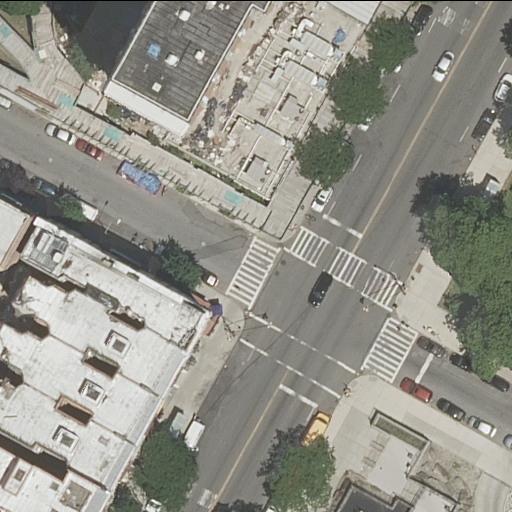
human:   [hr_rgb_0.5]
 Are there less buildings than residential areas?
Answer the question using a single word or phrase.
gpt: no

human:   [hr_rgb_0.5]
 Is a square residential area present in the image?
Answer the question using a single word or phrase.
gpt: no

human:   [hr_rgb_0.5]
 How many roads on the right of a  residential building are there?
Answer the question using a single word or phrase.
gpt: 1

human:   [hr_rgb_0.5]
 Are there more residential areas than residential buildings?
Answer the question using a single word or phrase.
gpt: no

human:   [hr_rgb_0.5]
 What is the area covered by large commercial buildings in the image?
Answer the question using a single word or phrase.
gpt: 0m2

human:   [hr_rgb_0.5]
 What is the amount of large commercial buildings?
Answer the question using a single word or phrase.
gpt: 0

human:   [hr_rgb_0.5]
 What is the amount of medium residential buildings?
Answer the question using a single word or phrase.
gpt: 5

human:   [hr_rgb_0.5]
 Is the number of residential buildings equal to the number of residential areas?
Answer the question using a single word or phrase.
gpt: no

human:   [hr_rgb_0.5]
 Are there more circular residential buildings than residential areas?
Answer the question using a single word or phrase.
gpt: no

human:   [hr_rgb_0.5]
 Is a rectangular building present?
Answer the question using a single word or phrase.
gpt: yes

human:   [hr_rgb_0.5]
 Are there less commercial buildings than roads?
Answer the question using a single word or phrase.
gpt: yes

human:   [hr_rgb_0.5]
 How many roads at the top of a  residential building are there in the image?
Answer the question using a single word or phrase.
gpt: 2

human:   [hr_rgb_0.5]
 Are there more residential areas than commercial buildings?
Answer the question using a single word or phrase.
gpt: yes

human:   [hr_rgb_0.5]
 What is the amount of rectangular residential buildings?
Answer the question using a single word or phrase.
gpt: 2

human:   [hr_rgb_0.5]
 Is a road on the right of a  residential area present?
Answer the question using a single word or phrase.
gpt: no

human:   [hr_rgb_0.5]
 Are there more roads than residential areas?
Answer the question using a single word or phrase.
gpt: yes

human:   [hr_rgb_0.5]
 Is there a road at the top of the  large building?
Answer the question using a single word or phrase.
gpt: no

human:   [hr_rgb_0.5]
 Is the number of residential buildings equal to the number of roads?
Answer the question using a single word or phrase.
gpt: no

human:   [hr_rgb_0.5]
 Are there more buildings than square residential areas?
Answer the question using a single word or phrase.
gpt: yes

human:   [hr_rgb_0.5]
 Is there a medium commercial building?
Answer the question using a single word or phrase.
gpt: no

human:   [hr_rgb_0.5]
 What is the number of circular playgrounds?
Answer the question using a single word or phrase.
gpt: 0

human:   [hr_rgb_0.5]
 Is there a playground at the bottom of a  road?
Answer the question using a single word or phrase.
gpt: yes

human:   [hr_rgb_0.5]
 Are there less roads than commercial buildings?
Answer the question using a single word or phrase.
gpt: no

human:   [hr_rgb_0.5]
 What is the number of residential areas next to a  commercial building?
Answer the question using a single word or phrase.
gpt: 0

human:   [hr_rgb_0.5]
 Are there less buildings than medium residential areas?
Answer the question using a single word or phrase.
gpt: no

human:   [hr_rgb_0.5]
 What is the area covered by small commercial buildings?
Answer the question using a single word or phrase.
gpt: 0m2

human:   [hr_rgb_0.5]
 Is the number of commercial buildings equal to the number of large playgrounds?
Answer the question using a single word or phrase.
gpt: yes

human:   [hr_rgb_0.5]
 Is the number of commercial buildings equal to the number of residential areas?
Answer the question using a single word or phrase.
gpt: no

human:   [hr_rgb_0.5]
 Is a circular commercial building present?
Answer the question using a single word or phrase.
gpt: no

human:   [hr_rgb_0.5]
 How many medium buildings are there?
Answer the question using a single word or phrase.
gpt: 5

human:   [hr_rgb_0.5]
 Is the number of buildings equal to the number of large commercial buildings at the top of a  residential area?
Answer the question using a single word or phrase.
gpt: no

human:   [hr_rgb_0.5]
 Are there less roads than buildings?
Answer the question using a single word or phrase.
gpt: yes

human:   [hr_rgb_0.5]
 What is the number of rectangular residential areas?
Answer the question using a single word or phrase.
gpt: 2

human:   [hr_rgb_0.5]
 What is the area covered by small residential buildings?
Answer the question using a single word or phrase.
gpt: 40m2

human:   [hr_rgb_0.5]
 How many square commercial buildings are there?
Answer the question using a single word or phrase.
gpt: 0

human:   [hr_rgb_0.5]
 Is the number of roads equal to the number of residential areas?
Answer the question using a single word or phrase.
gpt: no

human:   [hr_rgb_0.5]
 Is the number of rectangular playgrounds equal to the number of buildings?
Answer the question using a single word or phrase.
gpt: no